Question: Codemirror allows us to use variable height (<URL> and with the markdown syntax you can write a title with '#' or underline it with '=' or '-'.
Unfortunately variable height only works if tags and title are on the same line, if we use '=' the title is not bigger:

I have try to code something (<URL> but it is hacky not very clean and don't work in all situations.
Someone has an idea? Is there a clean solution? Thank you in advance!
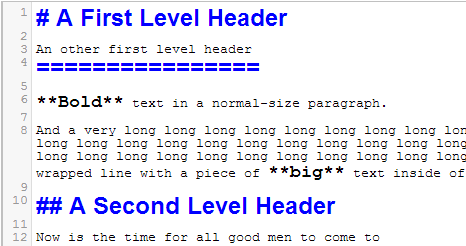
Answer: The <URL> was finally closed the 22 Jun 2017. The lookahead was implemented in CodeMirror 5.27.0.
The function <URL> is able to handle the n-th line and thus is it possible to implement what I needed with a clean solution.
The <URL> was updated and the bug is not present anymore.